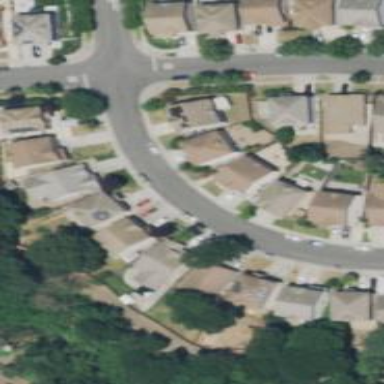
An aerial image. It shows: Residential road.